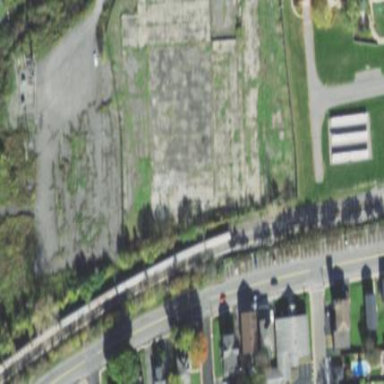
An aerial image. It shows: Brownfield site.